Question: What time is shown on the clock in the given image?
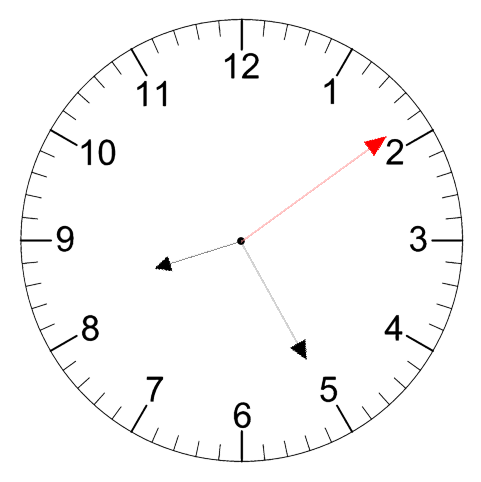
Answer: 08:25:09